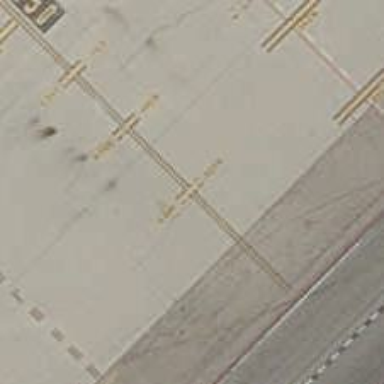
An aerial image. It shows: Airport parking position.